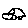
Label: car